Question: Which control in Win32 support wrap text like bellow and support mouse down event like Run in C# (as in picture below)? If there isn's have built in control, which libray I can use? Thank!

'''
<TextBlock TextWrapping="Wrap" FontSize="20" Margin="10">
<Run>A text run.</Run>
<Run Background="Yellow" MouseDown="Run_MouseDown">
<!-- Support mouse down event -->
This is long Run that auto wrap to begin of the below line.
</Run>
</TextBlock>
'''
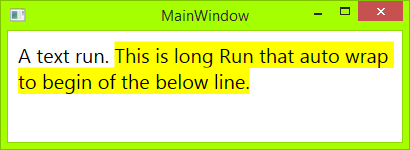
Answer: One candidate would be the <URL> control.
Use the 'SS_LEFT' style:
> A simple rectangle and left-aligns the text in the rectangle. The text is formatted before it is displayed. Words that extend past the end of a line are automatically wrapped to the beginning of the next left-aligned line. Words that are longer than the width of the control are truncated.
The parent control is sent <URL> notifications when the control is clicked.
What you cannot do with a 'STATIC' control is highlight some part of the text as shown in your screenshot. To achieve that you would likely need to use <URL>.